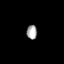
Tissue: lung
Cell type: Epithelial cells
Senescence score: 0.2347
Nuclear area (px): 147
Mean DAPI intensity: 165.884